Question: I am using a decorator login_required on my project Django 1.10 Python 3.6.It redirects to "<URL> " this link but throws an URL error.
Whereas when I manually amend the above link with this "<URL>" link with a "/" after login it works fine. So I assume it is an issue with the unicode "/" that doesnt get rendered when redirected.
.
How can I make this "/" rendered after "login" ?
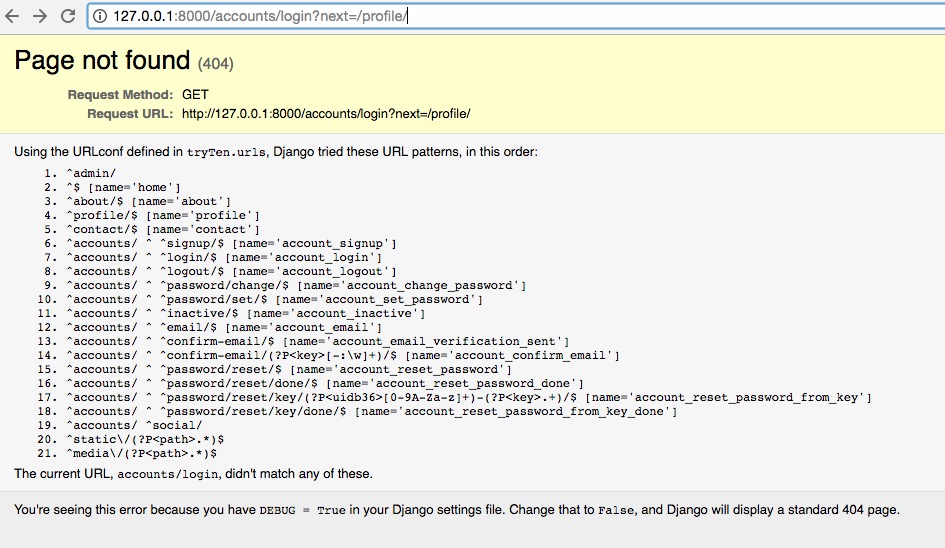
Answer: Make sure that your 'LOGIN_URL' setting contains the trailing slash:
'''
LOGIN_URL = '/accounts/login/'
'''
Alternatively, you can use the url pattern name. This has the advantage that you don't have to hardcode the login url in your settings.
'''
LOGIN_URL = 'account_login'
'''
If you are specifying 'login_url' when you use the 'login_required' decorator, you need to make sure you include the trailing slash there.
'''
@login_required(login_url='/accounts/login/')
def my_view(request):
...
'''